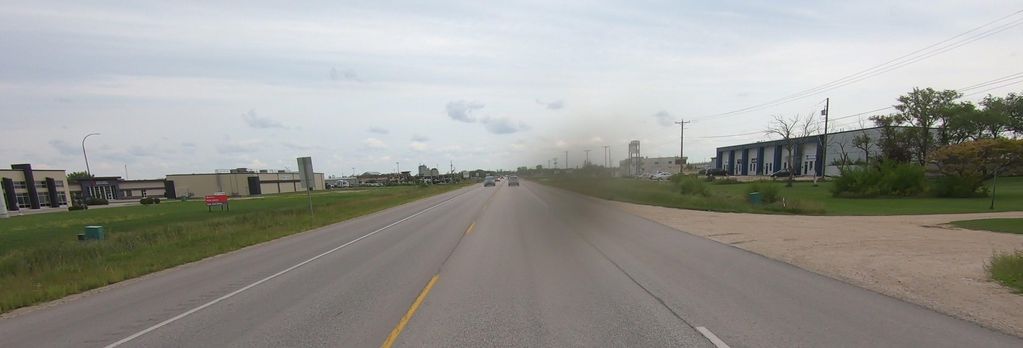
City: winnipeg